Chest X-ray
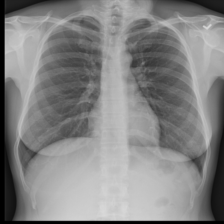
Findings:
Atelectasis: negative
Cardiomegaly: negative
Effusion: negative
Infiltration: negative
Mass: negative
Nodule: negative
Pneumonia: negative
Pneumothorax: negative
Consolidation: negative
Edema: negative
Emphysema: negative
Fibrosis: negative
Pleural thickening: negative
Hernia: negative